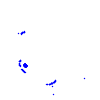
Particle: kaon